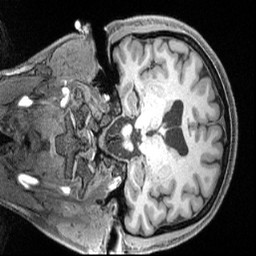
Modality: T1w
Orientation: coronal
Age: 36
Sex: female
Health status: ill
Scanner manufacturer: siemens
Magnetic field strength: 3 T
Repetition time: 2.4 s
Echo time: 0.00222 s